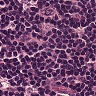
Metastatic tissue present: no